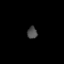
Tissue: skin
Cell type: Epithelial cells
Senescence score: 0.6833
Nuclear area (px): 118
Mean DAPI intensity: 75.814